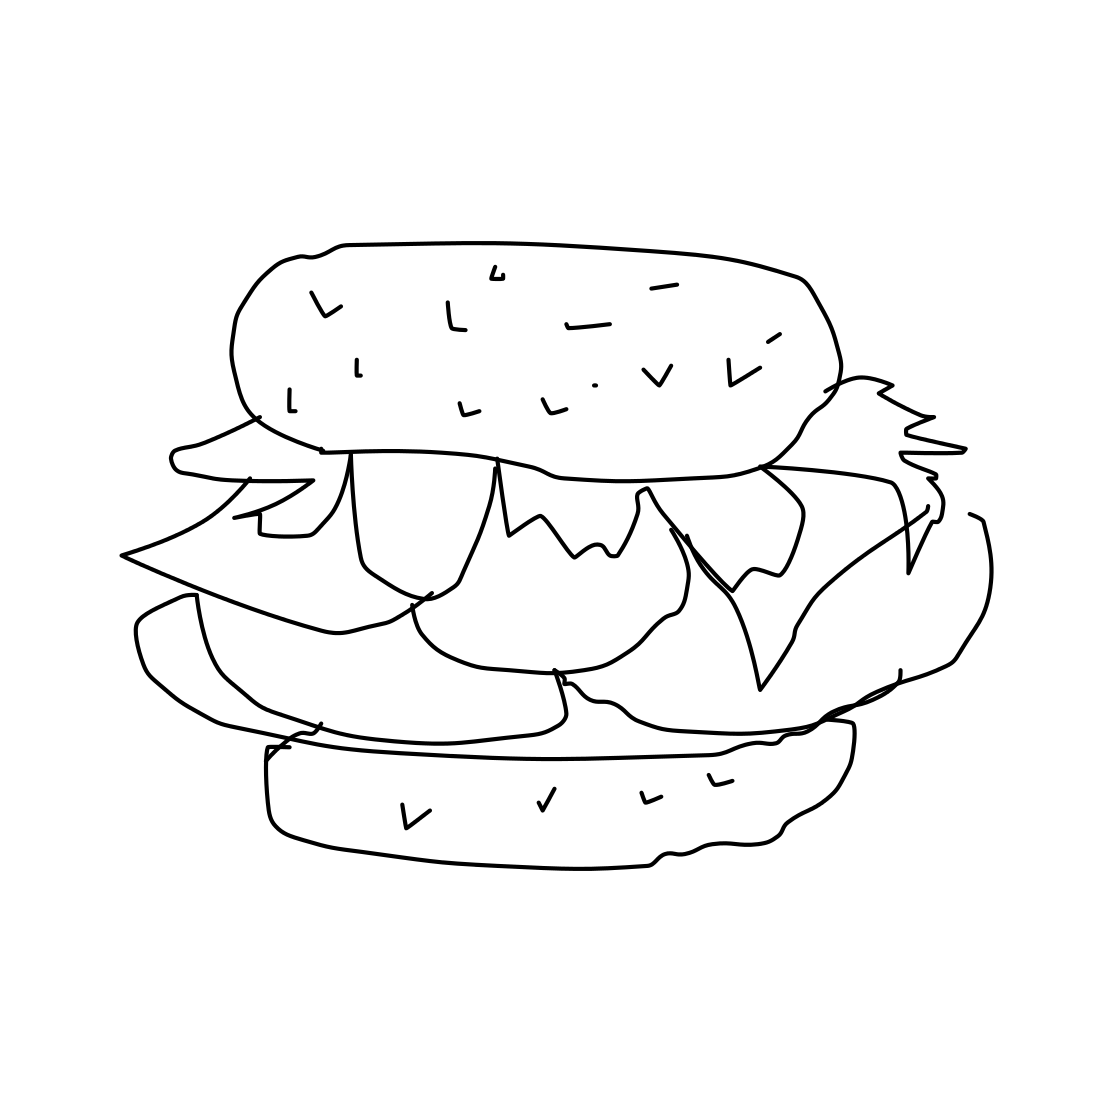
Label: hamburger